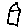
Label: house